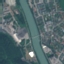
Land use / land cover: River